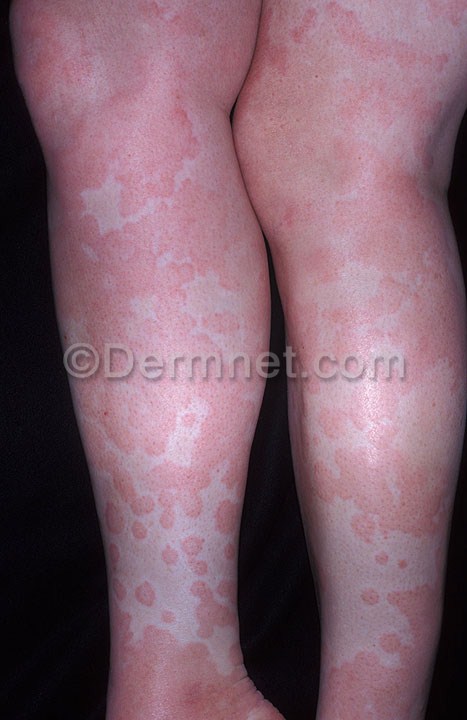
Disease: Urticaria Hives